Question:  What is the overall mood?
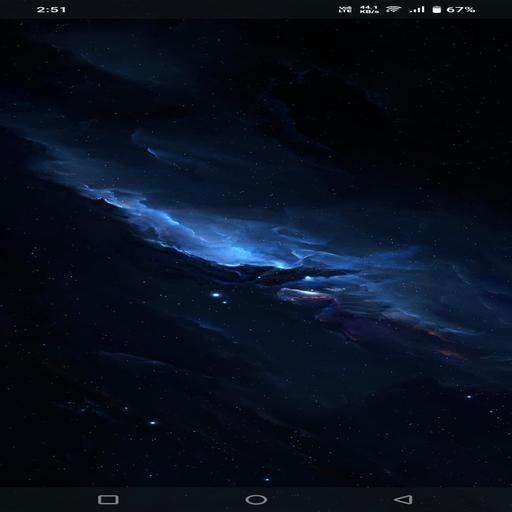
Answer: Dark and mysterious